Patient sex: M
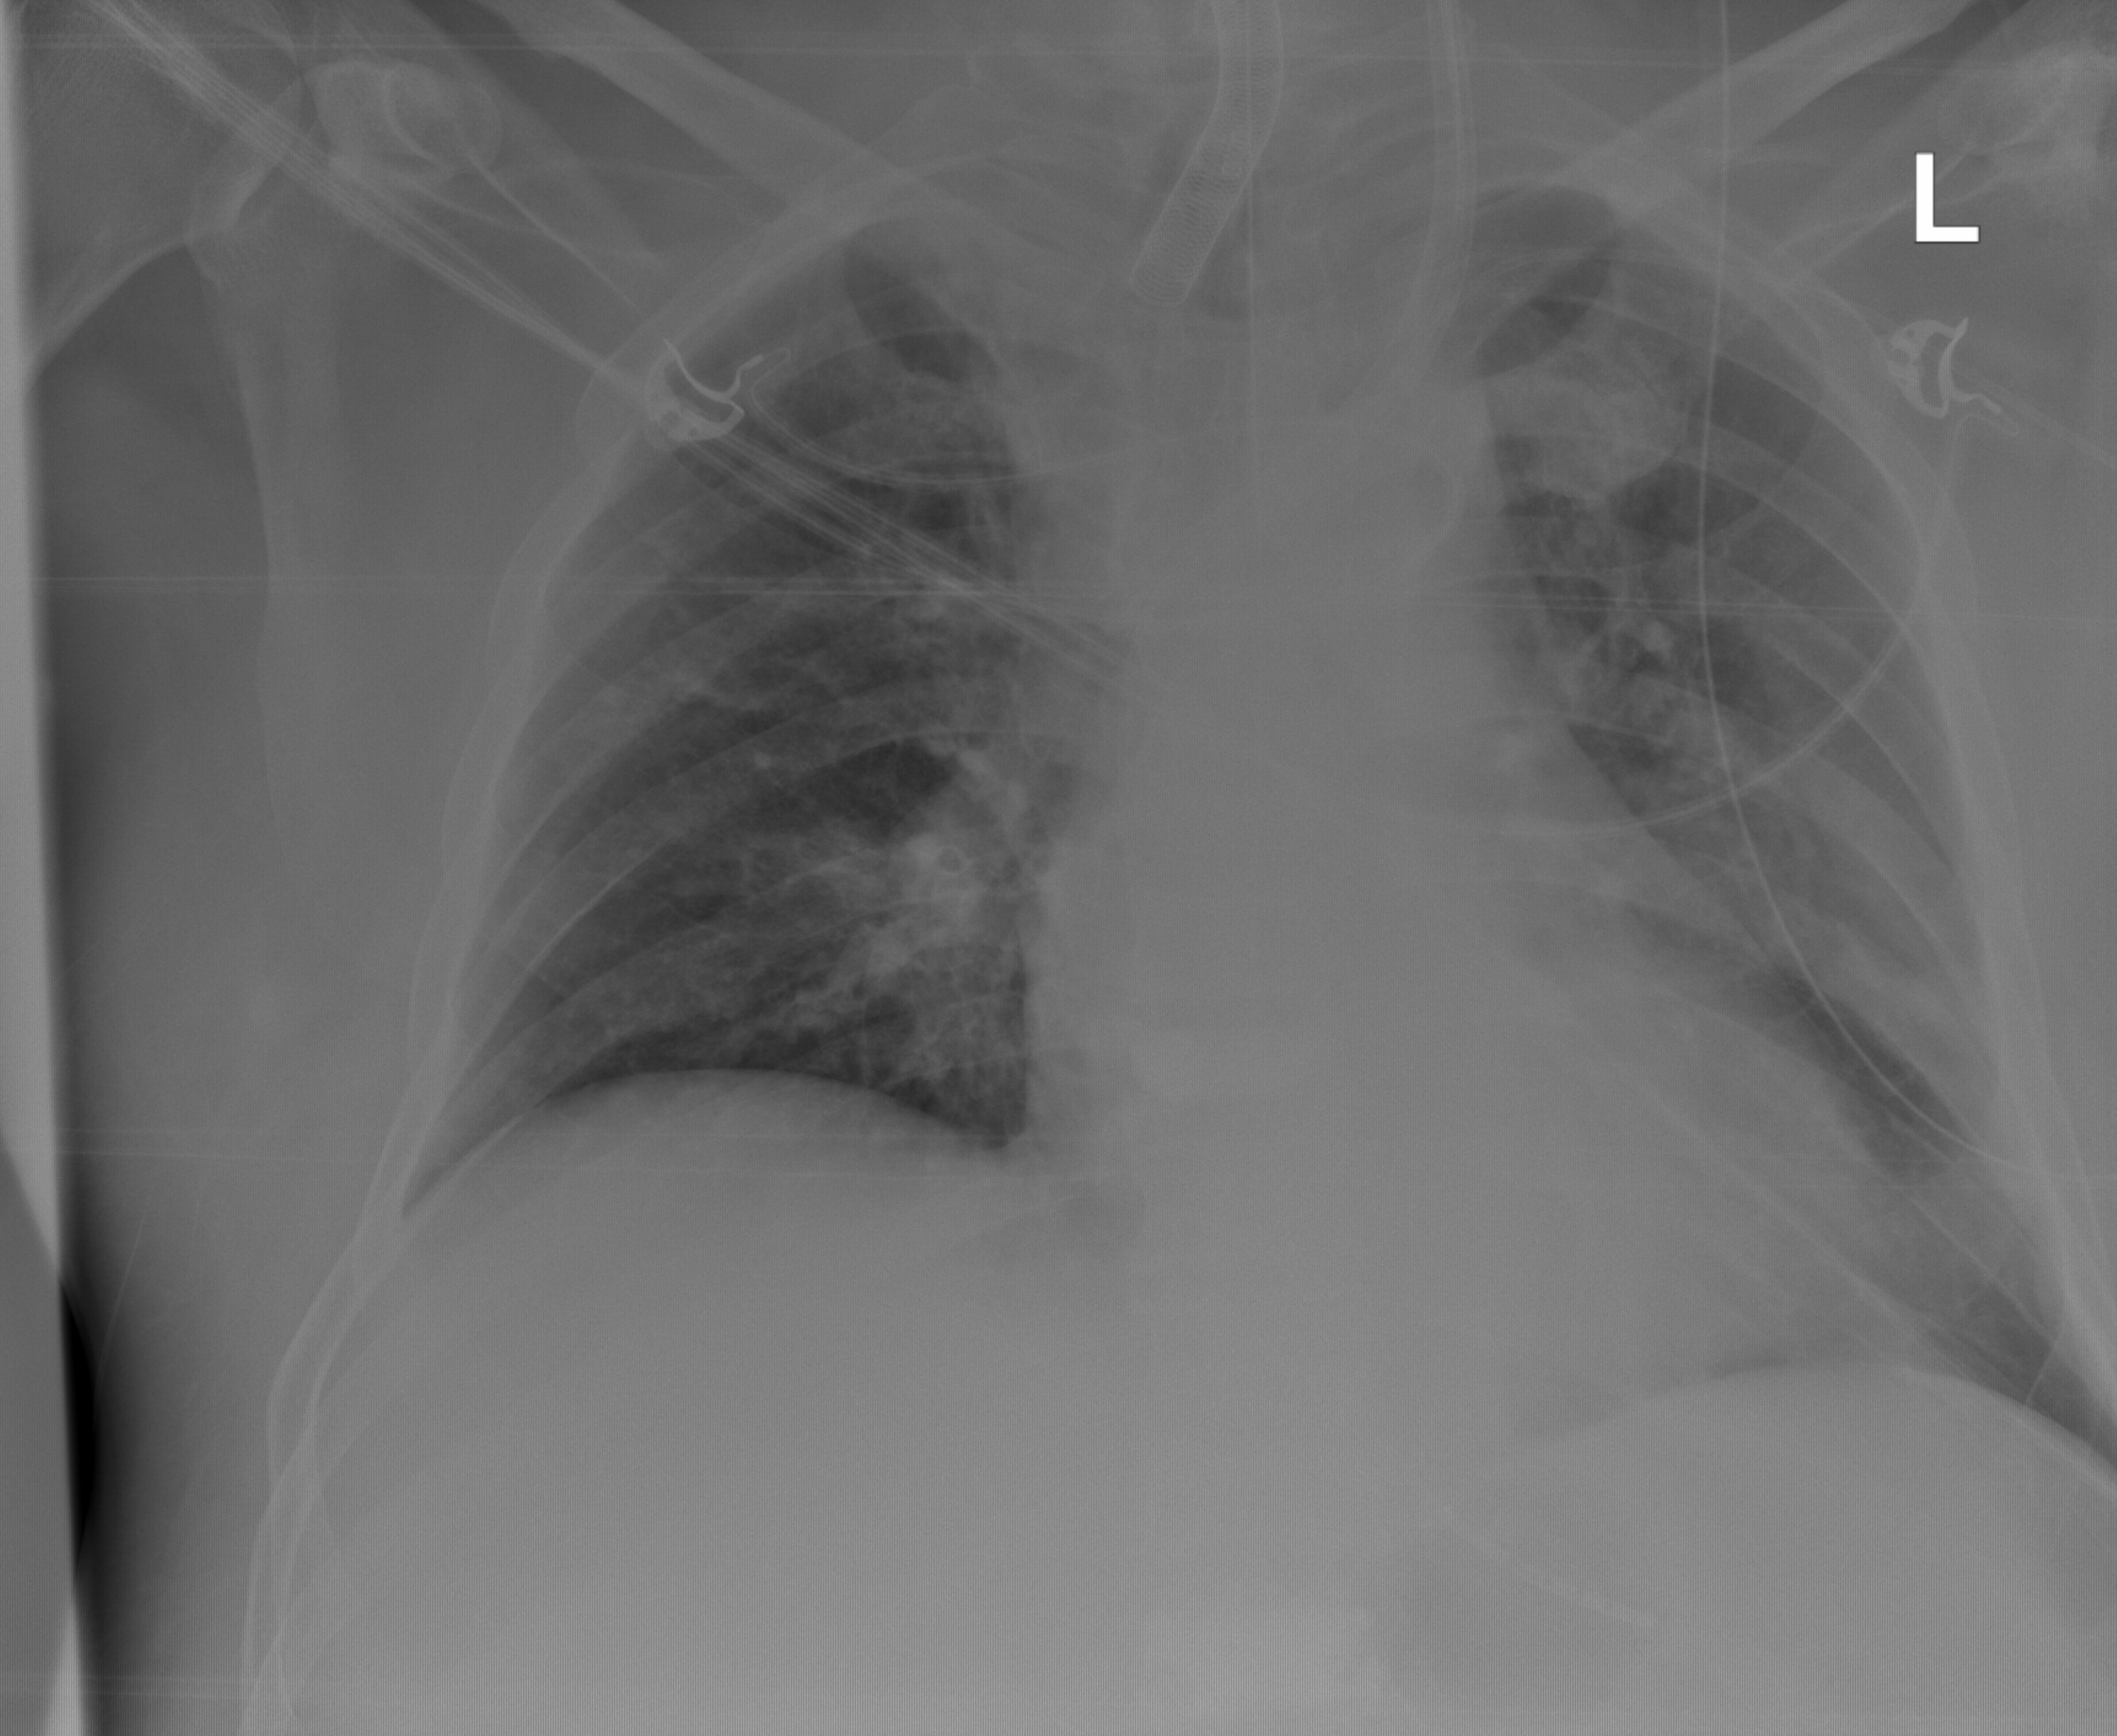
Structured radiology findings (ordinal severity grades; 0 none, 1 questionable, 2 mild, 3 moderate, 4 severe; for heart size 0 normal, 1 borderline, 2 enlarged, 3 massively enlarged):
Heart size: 2
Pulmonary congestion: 2
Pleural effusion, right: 0
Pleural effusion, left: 1
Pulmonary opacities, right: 2
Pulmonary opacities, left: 2
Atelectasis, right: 2
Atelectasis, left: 2